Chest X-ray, AP view. Patient: 59 years old, sex F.
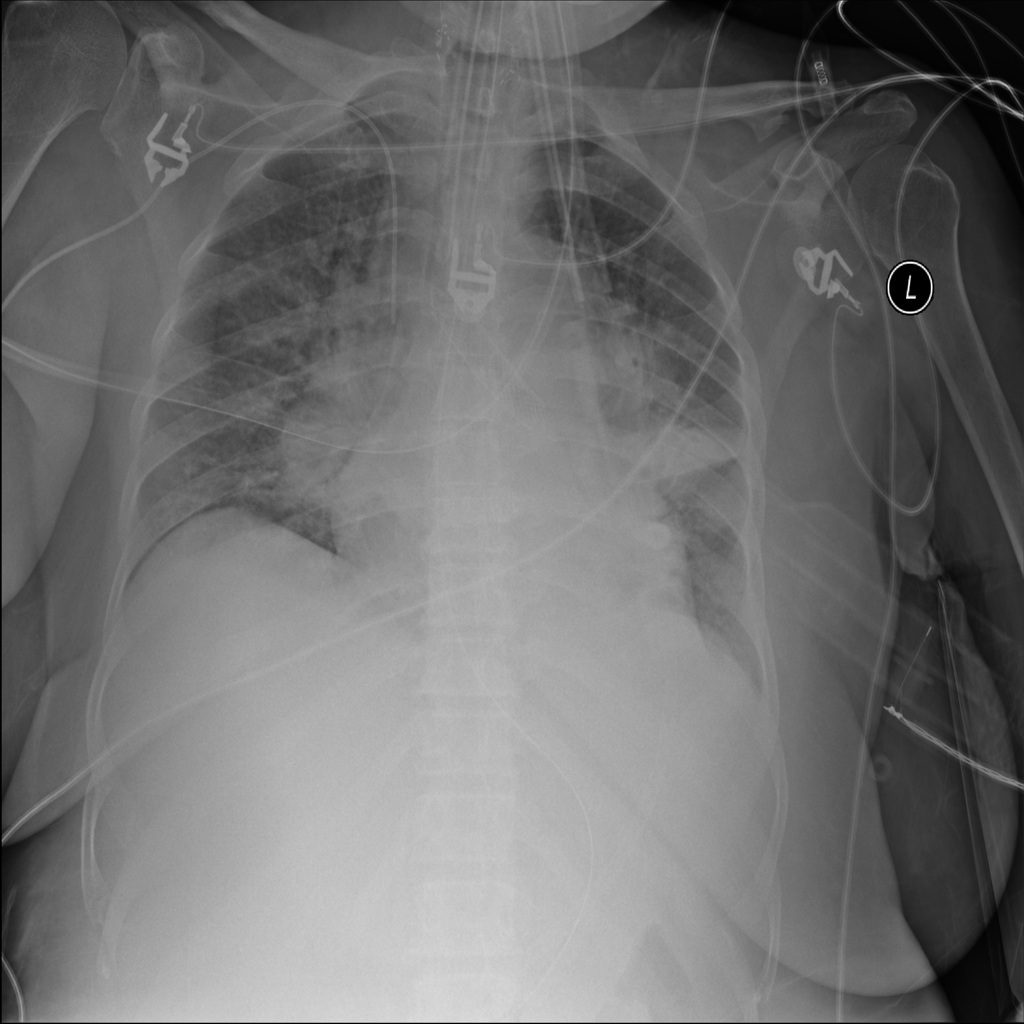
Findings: Infiltration